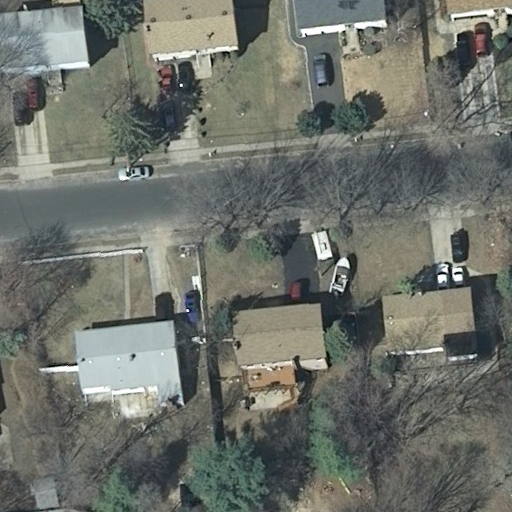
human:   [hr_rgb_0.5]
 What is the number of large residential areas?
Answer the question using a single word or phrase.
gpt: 1

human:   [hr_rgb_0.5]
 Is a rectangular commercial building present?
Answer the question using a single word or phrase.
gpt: no

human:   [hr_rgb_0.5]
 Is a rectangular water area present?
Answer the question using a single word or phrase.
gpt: no

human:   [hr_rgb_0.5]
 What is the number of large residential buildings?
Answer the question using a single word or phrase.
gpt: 0

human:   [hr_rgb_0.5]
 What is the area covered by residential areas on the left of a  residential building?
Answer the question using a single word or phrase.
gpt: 10611m2

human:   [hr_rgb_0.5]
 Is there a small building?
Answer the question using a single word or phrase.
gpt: yes

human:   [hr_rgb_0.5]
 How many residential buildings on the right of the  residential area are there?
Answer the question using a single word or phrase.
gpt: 7

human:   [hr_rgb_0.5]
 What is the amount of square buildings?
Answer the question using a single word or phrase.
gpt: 0

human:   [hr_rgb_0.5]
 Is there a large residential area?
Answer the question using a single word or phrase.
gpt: yes

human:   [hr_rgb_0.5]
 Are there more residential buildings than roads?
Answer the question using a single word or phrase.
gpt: yes

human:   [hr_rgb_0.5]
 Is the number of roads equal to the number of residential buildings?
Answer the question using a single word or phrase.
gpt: no

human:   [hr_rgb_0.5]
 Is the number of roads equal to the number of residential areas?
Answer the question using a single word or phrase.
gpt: yes

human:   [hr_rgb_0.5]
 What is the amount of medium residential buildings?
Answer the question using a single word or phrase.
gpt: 4

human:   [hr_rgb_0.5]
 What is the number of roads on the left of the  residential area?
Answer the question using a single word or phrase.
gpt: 0

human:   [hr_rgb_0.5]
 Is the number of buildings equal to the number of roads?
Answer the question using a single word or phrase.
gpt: no

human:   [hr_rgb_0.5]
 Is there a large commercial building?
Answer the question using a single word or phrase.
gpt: no

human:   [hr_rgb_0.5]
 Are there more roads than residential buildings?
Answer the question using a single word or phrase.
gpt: no

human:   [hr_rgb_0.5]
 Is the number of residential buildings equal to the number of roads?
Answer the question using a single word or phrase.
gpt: no

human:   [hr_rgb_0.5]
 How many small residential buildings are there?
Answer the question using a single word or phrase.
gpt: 3

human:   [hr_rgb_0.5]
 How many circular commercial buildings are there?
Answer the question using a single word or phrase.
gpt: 0

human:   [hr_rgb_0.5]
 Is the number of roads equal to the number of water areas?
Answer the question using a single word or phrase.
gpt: no

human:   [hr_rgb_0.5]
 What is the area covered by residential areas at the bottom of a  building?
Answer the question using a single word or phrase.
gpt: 10611m2

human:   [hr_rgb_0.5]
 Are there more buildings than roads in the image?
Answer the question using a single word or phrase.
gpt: yes

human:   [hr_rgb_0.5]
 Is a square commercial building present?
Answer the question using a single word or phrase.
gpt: no

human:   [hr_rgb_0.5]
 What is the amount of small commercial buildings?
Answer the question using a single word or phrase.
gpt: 0

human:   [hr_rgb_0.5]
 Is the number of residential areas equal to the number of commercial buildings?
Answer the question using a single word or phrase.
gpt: no

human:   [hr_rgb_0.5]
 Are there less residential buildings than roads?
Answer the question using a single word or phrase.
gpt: no

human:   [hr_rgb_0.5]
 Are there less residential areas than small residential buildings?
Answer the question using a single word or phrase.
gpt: yes

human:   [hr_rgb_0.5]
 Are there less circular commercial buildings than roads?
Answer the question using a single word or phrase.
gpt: yes

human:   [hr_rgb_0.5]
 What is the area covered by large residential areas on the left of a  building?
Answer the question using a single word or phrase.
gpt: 10611m2

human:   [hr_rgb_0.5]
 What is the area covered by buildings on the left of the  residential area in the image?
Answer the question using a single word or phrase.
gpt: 0m2

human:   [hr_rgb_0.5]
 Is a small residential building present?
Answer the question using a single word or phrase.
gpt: yes

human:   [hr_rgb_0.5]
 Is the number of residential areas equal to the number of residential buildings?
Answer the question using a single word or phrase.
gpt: no

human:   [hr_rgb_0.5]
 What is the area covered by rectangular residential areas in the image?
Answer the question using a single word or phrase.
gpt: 10611m2

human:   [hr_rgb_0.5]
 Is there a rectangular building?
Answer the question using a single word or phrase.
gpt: yes

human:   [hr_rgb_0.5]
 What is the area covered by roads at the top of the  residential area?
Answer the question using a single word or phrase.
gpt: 0m2